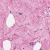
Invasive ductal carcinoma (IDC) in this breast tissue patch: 0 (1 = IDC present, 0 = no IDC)